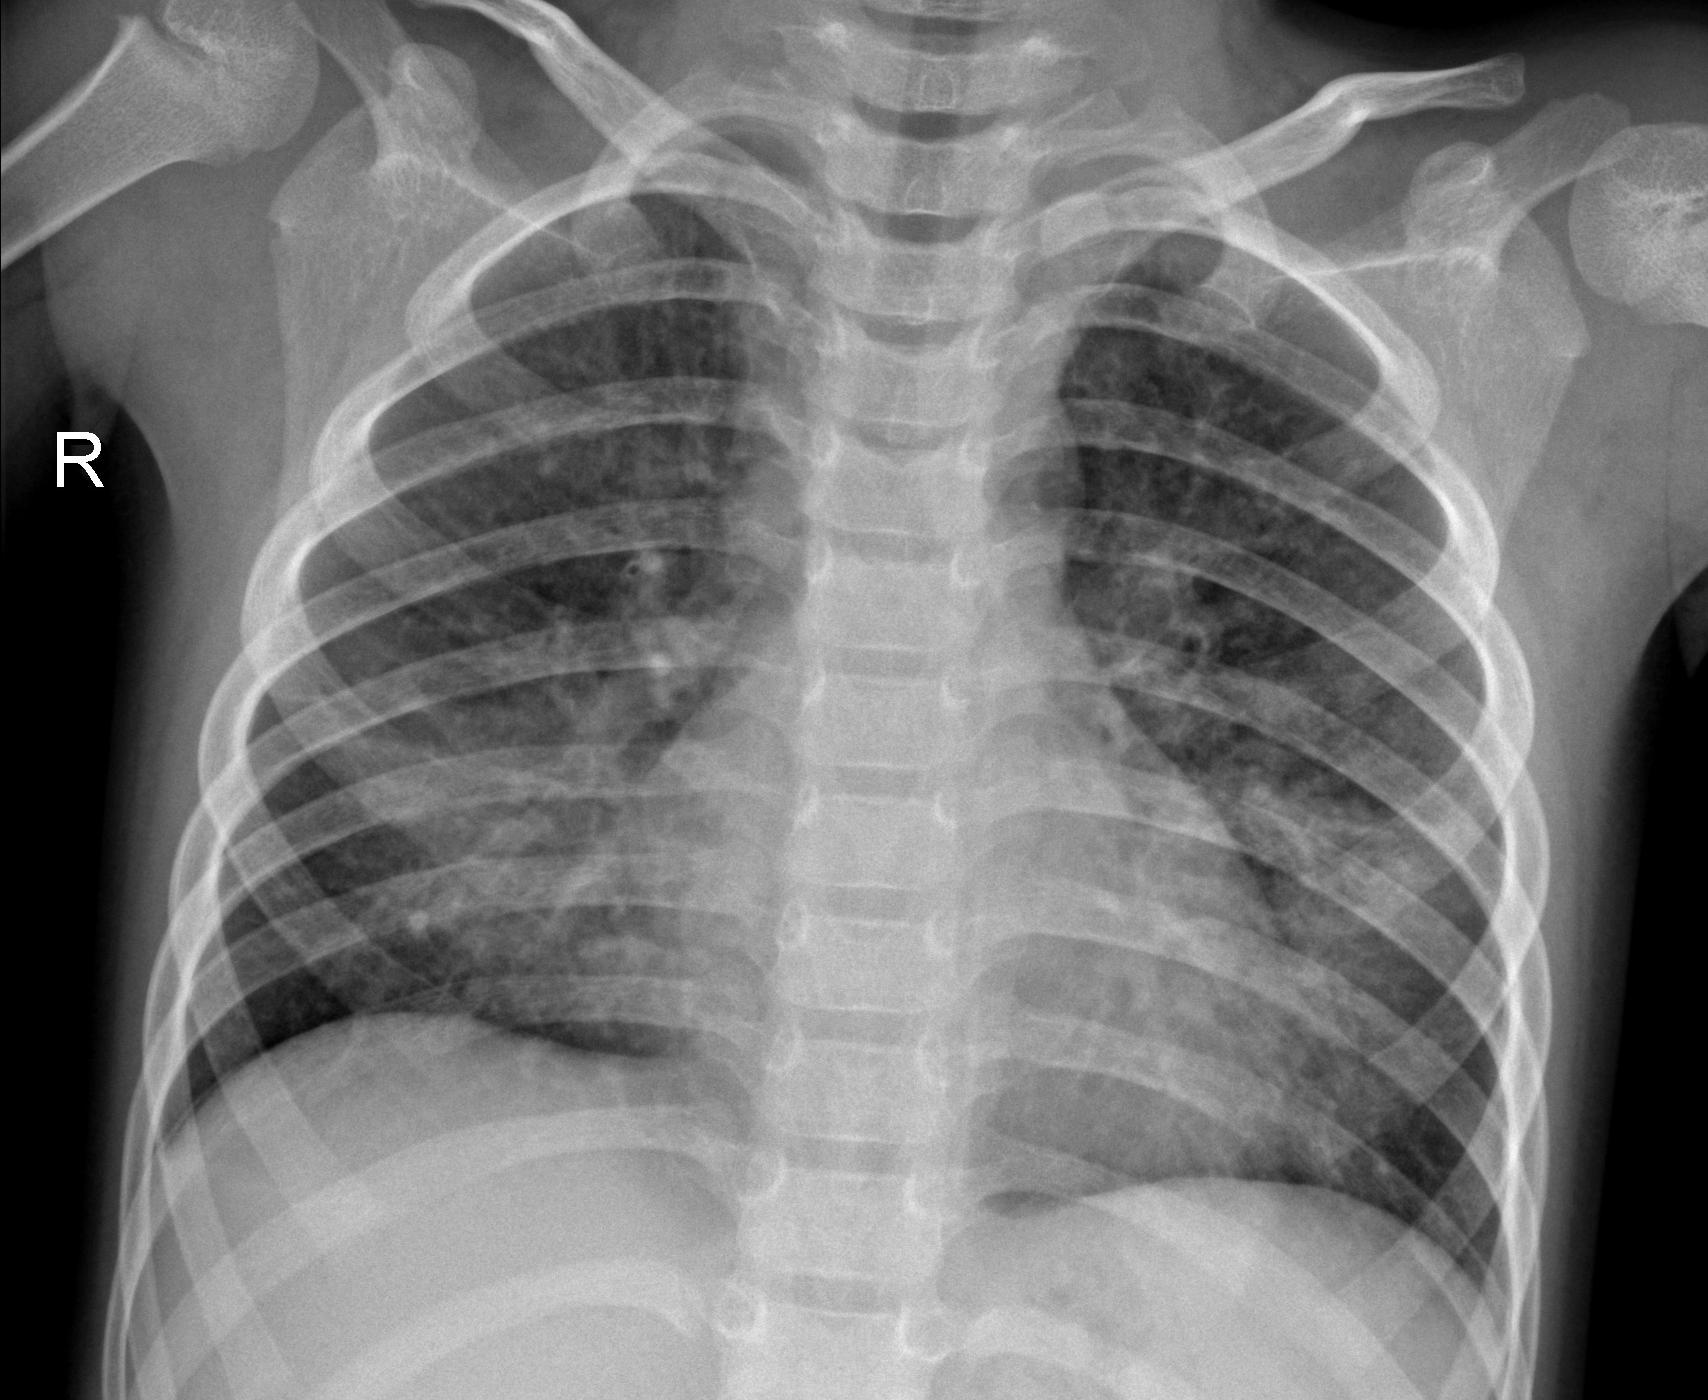
Diagnosis: PNEUMONIA